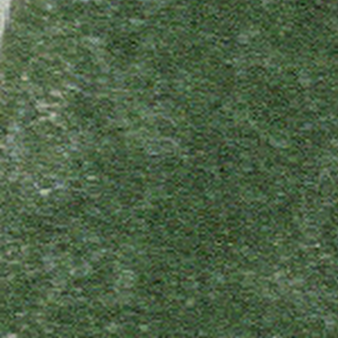
Label: other